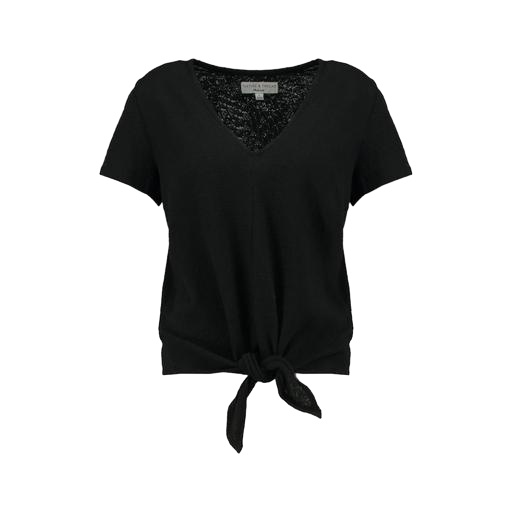
black yazzmin tie front t shirt, black short sleeve gauze tie front top, black sara tie-front top, white background